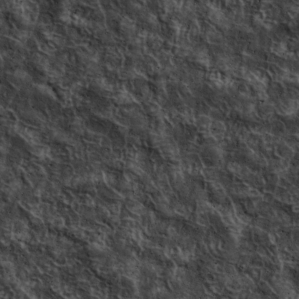
Label: non_frost